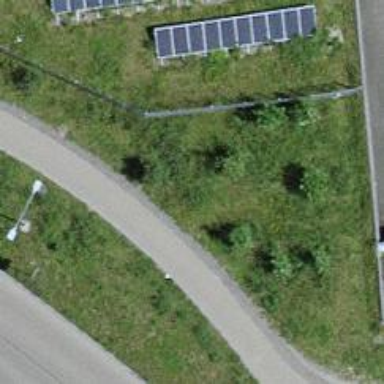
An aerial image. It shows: Sidewalk along the footway.